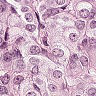
Metastatic tissue present: yes